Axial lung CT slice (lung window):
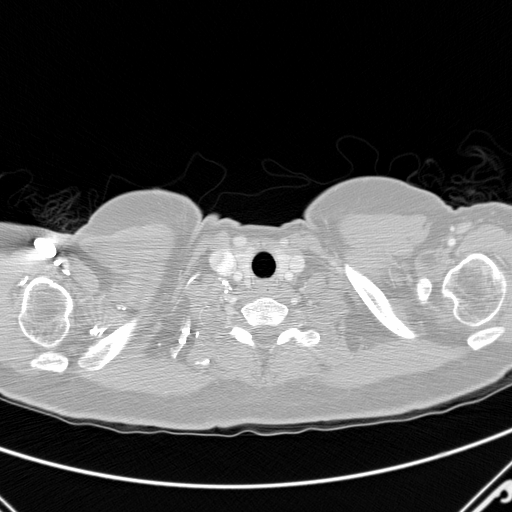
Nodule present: no